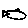
Label: fish